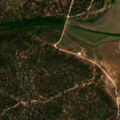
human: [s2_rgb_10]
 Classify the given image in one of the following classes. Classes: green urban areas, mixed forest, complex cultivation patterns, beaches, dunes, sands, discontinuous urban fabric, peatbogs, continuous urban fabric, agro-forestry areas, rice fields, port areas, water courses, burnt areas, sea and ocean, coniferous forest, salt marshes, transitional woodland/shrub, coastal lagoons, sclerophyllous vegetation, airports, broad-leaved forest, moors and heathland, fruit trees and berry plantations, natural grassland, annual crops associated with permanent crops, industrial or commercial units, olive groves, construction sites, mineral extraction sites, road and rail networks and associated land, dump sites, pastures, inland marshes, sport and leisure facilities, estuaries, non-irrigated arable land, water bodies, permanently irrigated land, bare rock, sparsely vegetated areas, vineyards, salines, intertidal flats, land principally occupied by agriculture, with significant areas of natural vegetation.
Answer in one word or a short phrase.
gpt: continuous urban fabric